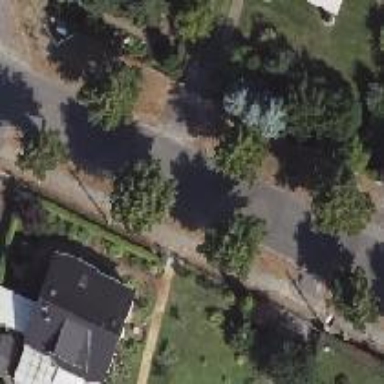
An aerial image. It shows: Beautiful avenue lined with deciduous broadleaved trees.